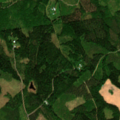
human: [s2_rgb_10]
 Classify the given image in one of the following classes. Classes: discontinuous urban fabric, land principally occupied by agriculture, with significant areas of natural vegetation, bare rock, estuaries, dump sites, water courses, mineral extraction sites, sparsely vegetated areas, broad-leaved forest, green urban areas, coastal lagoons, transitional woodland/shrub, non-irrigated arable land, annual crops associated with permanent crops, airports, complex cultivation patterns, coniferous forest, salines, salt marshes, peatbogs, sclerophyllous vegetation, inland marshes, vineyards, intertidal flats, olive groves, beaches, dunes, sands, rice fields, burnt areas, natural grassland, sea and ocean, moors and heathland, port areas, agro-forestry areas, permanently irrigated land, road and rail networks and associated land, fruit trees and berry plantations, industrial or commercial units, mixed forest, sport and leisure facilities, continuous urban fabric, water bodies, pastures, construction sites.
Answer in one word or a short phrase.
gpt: broad-leaved forest, coniferous forest, mixed forest, transitional woodland/shrub